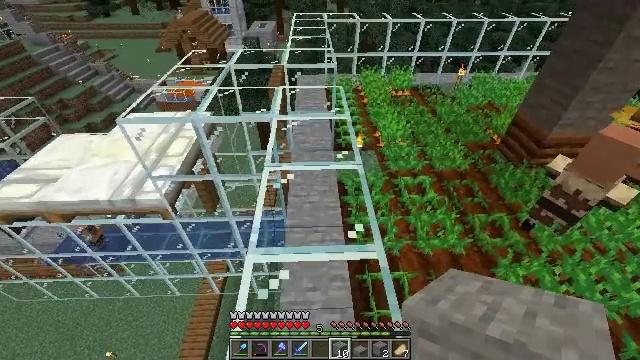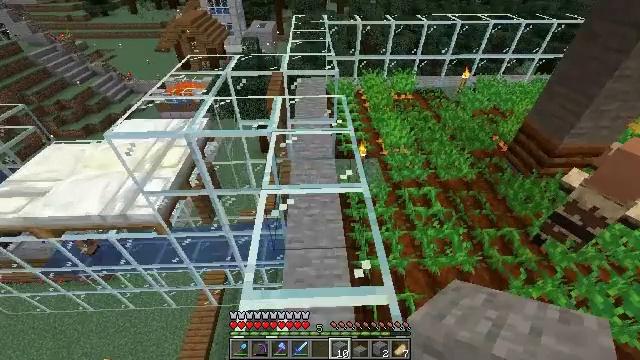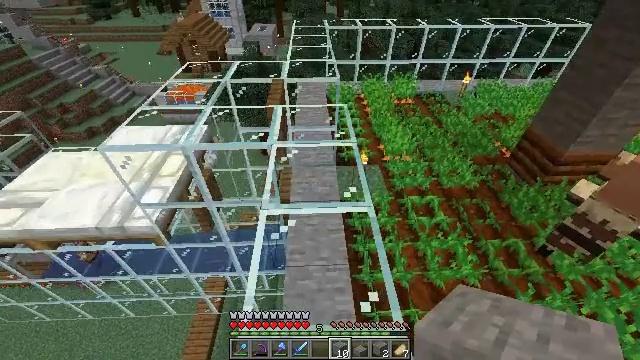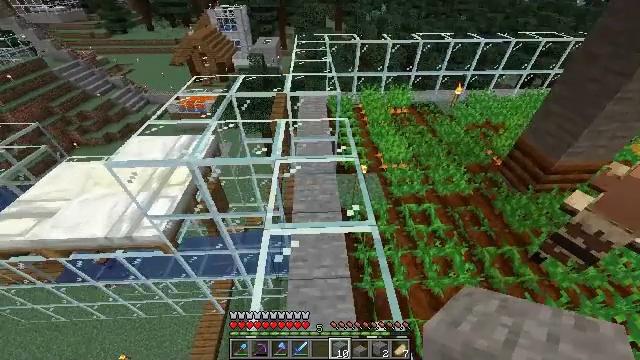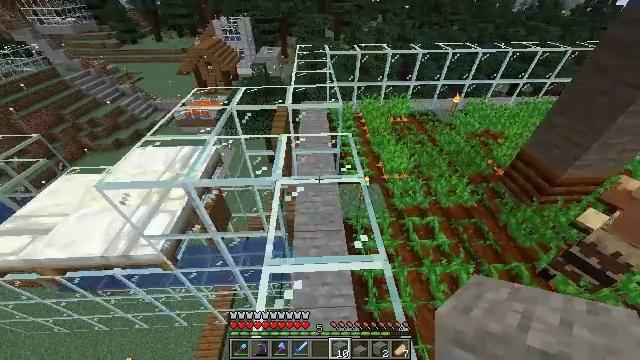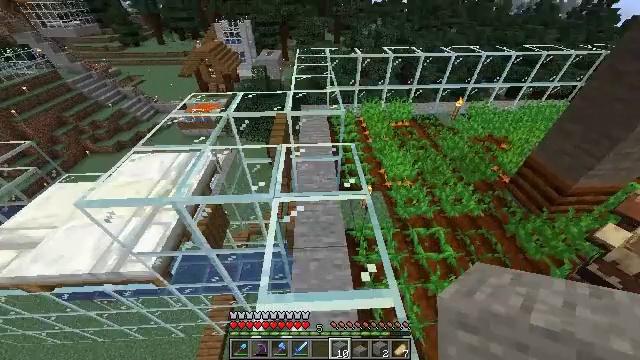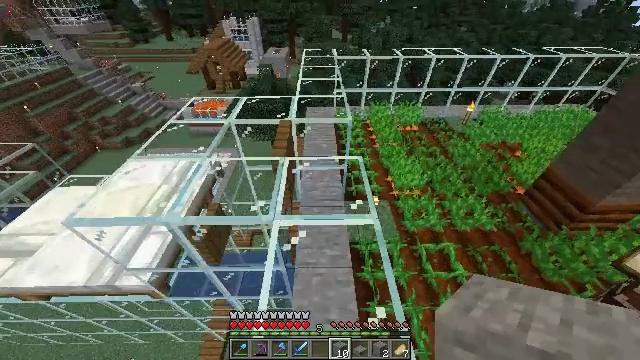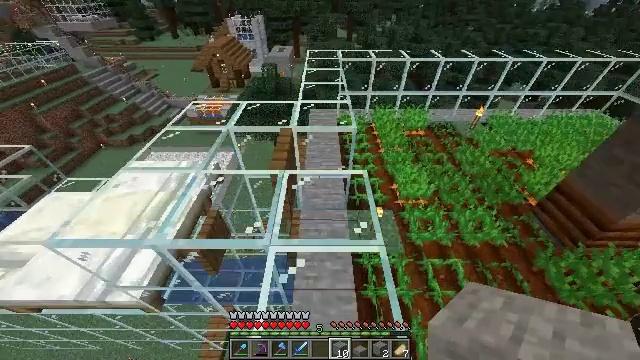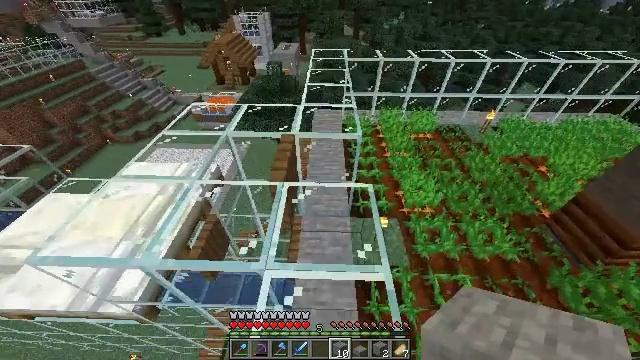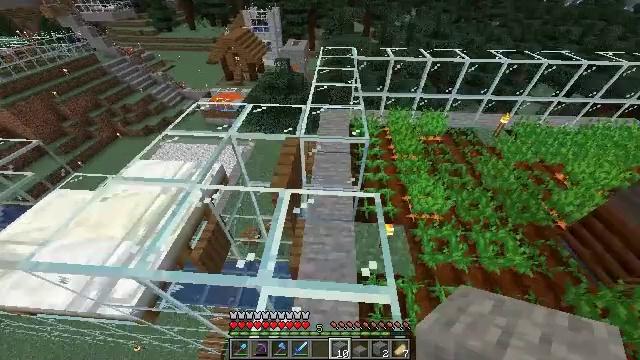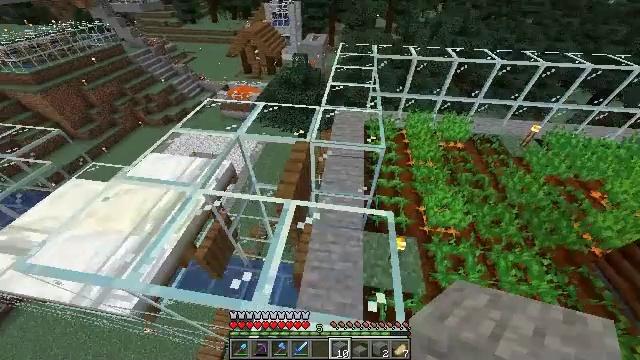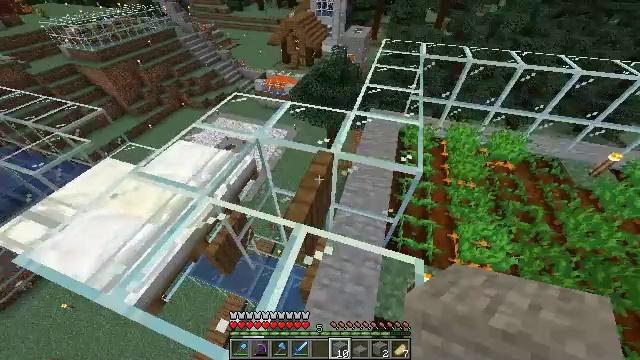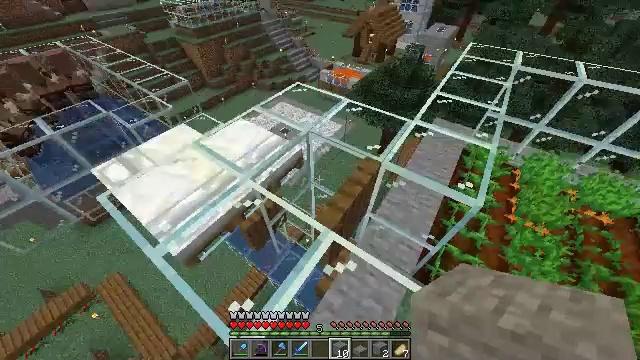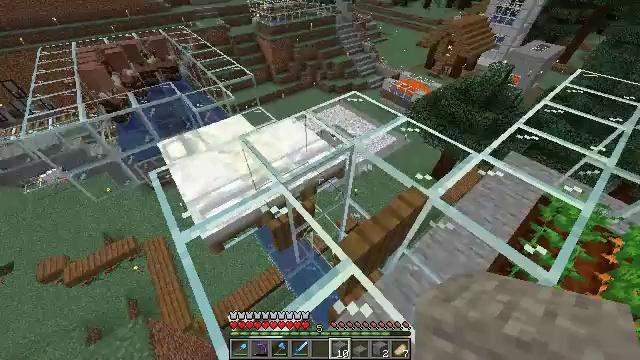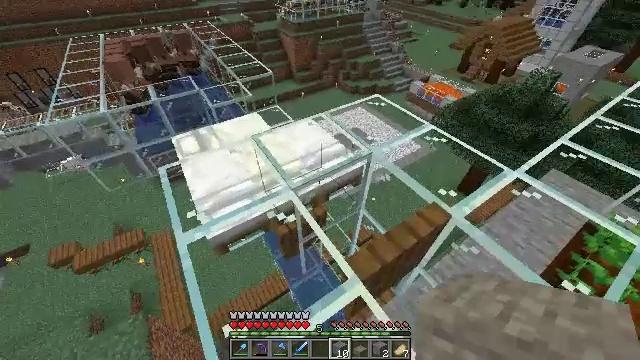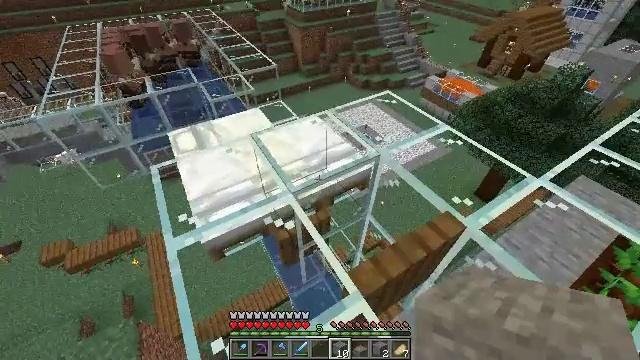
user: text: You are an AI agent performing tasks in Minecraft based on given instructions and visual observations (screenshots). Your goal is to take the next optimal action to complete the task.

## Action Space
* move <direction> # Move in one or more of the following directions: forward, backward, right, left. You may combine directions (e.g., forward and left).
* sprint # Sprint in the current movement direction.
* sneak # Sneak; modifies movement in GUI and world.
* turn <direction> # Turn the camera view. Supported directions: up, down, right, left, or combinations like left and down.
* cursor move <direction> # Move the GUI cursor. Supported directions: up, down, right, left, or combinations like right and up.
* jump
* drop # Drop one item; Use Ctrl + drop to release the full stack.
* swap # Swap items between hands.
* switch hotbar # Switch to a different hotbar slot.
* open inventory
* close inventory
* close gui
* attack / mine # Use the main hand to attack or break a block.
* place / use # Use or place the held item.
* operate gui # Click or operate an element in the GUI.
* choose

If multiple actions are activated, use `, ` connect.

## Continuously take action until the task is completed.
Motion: motion action
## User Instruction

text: Attack the glass to break it.
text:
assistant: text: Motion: move forward, sprint
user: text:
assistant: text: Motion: move forward, sprint
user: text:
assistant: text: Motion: move forward, sprint
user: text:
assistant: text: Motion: move forward, sprint
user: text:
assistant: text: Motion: move forward, sprint
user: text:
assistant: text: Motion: move forward, turn left
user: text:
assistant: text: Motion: move forward, turn left
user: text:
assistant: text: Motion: move forward, turn left
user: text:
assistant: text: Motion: move forward, turn left
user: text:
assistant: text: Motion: move forward, turn left and down
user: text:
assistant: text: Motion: move forward, turn left and down
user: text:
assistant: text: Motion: turn left and down
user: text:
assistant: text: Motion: turn left and up
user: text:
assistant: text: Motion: turn left and up
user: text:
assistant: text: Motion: turn left
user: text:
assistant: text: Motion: no_op
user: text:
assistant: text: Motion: no_op
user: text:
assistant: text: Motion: no_op
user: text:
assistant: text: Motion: no_op
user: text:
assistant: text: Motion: move forward
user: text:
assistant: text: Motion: move forward
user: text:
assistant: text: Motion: move forward
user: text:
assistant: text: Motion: move forward
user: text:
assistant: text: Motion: move forward
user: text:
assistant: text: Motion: move forward
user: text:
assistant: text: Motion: no_op
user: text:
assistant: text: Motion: no_op
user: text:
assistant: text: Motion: turn down
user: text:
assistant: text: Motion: turn down
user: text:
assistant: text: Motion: turn down